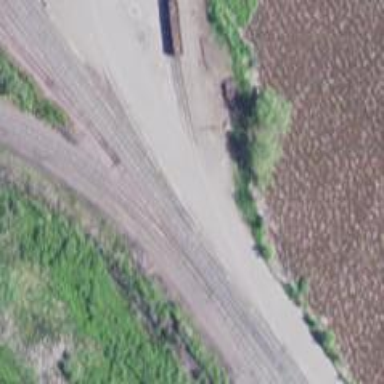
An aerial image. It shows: Railway level crossing.